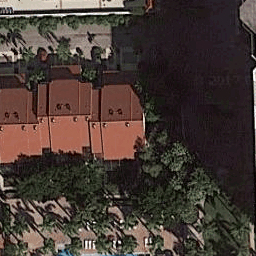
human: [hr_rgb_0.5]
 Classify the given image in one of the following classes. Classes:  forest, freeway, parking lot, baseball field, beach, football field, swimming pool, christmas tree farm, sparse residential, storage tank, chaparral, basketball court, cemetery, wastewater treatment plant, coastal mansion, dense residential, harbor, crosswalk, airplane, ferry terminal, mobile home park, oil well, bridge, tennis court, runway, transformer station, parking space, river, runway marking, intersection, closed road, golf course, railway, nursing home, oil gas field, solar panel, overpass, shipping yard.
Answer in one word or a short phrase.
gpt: coastal mansion